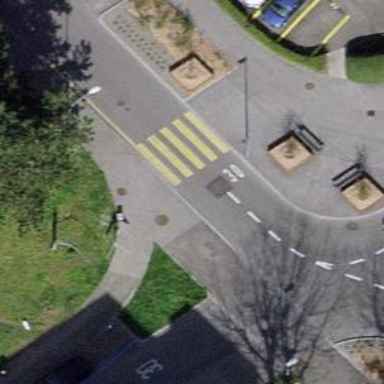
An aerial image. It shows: Uncontrolled zebra crossing on the road.